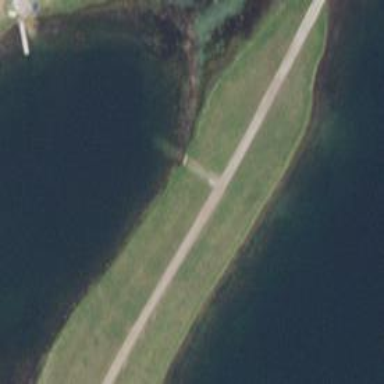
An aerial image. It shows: Slipway on leisure land.